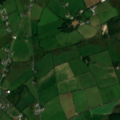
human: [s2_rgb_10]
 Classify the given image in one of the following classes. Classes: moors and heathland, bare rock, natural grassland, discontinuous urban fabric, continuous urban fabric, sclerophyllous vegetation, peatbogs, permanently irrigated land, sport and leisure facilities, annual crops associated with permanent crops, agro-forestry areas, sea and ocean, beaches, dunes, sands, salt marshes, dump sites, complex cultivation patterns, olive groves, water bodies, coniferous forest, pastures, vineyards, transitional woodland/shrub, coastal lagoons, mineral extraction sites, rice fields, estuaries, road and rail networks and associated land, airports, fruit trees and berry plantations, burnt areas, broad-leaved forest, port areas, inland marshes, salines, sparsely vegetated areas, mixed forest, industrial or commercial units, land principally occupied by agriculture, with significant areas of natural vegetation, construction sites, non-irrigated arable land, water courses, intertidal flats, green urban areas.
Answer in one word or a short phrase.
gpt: pastures